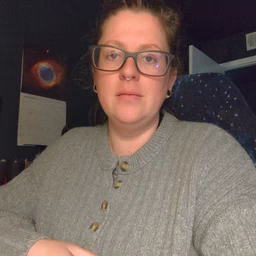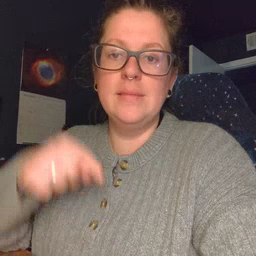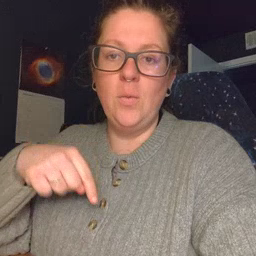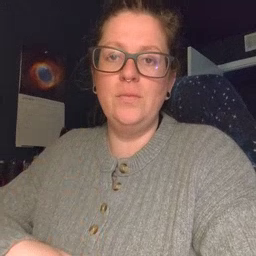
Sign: down